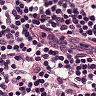
Metastatic tissue present: no